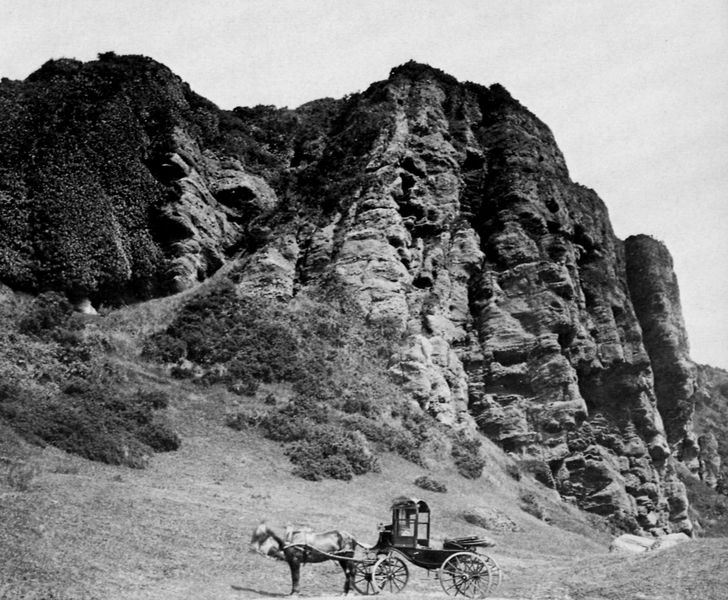
Titel: Die Watcombe Rocks
Künstler: Francis Frith
Schlagwörter: berg, felsen, himmel, schatten, weiß, landschaft, sand, grau, licht, schwarz, gras, weg, wiese, stehen, stein, steine, bild, büsche, gebüsch, sonne, sträucher, wald, esel, pferd, räder, zaumzeug, abhang, steinig, berge, fels, felswand, gebirge, hang, leer, wüste, öde, schlucht, steil, pause, amerika, einspänner, kutsche, speichen, rad, wagen, böschung, hoch, klippe, foto, fotografie, photographie, offen, ödnis, schwarz weiss, deichsel, maultier, muli, photo, freiheit, usa, maulesel, westen, abzug, postkutsche, aufnahme, weise, fahrzeug, schroff, kliff, pferdewagen, reisen, einspanner, irland, boheme, wilder westen, fehlend, coupé, texas, halbton, western, vehikel, beweachsen, kabriolet, klipppe, vollton, unbezwinbar, unbezwingbar, chfels